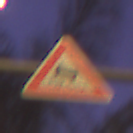
Verkehrszeichen: SchleuderOderRutschgefahr
Umgebung: Outdoor, Urban
Tageszeit: Night
Wetter: Clear
Licht: Artificial
Jahreszeit: NotSpecified
Kontrast: HighContrast